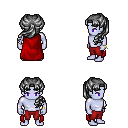
a pixel art fantasy rpg character, male body template, dark elf, purple skin, red cape, red pants, gray princess hairstyle, bracelets, four views (front, back, left, right), 2x2 character sprite sheet, small pixel art, hard edges, no anti-aliasing